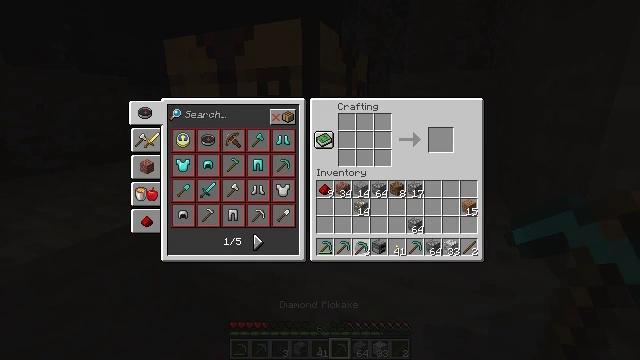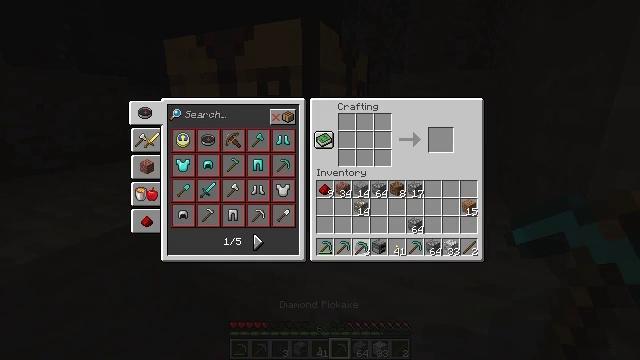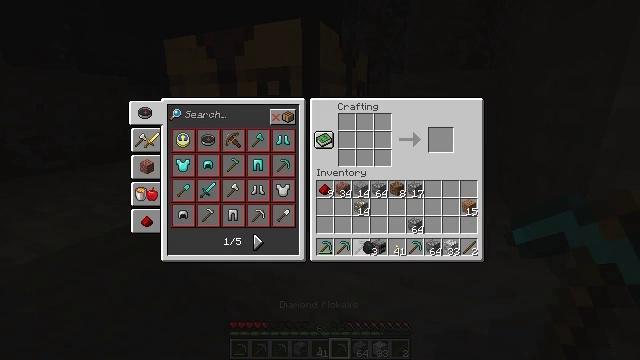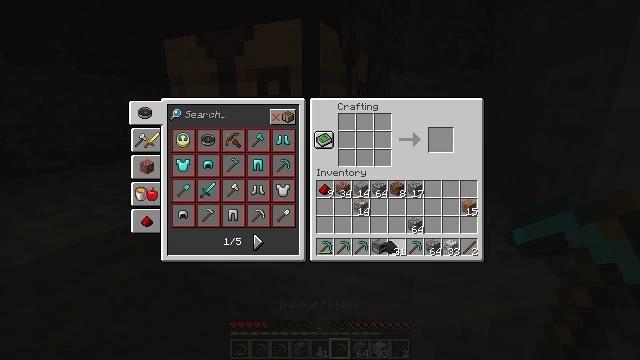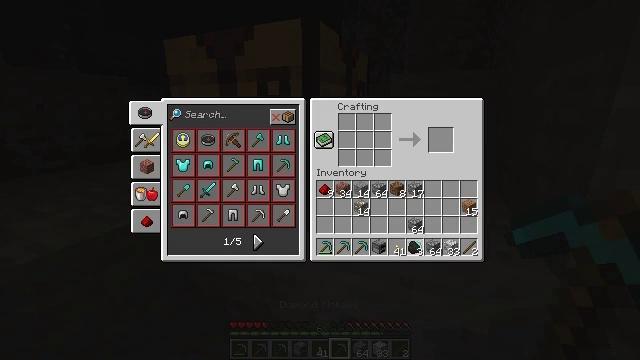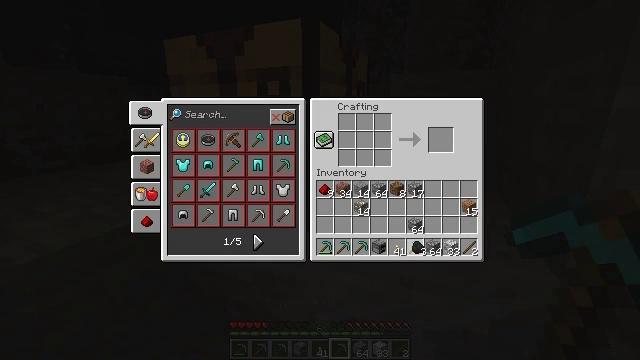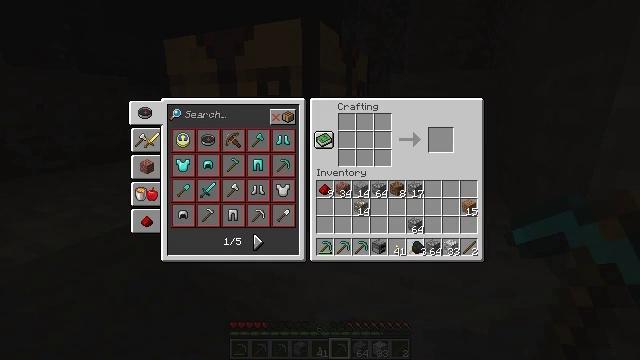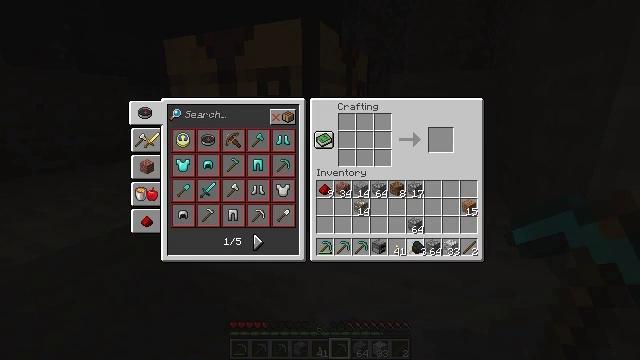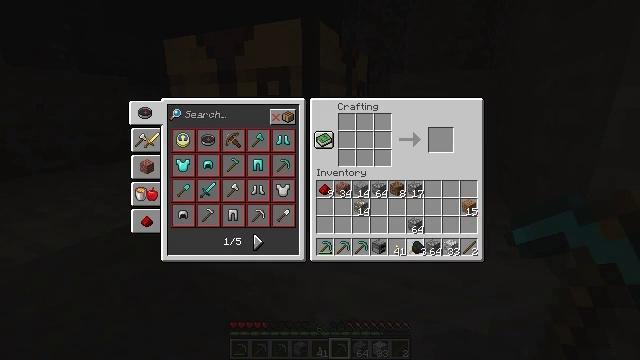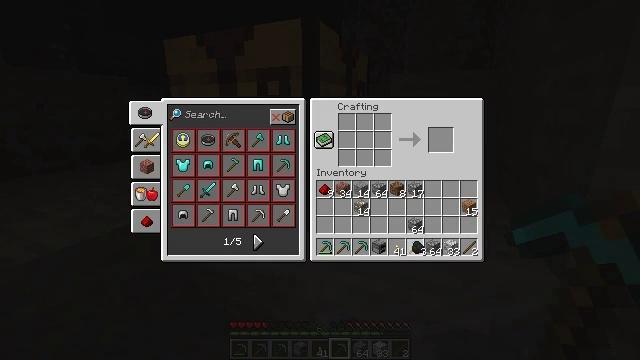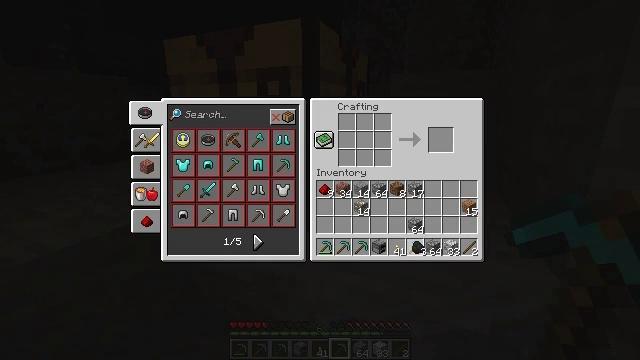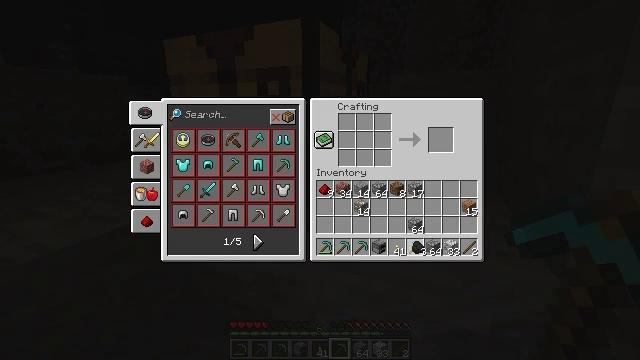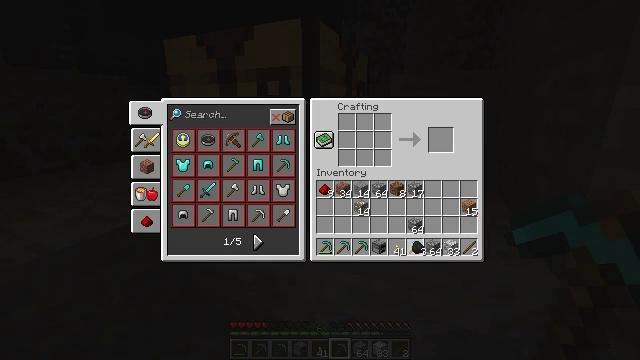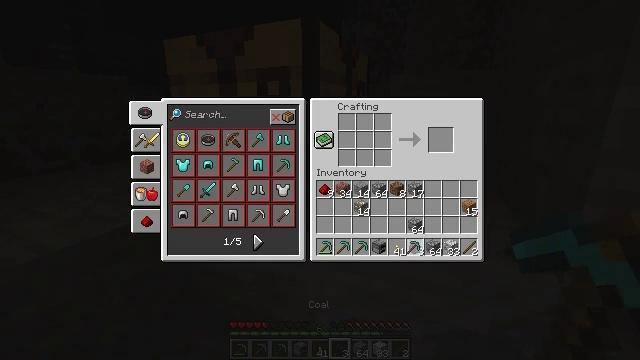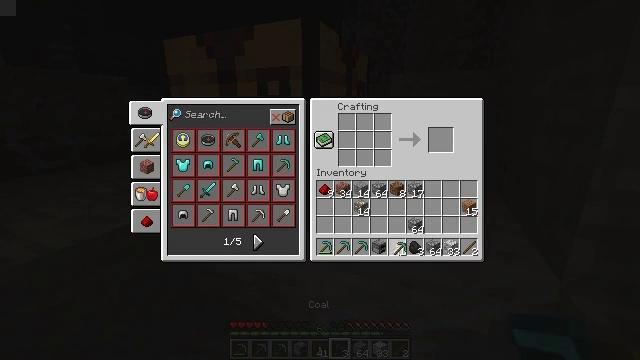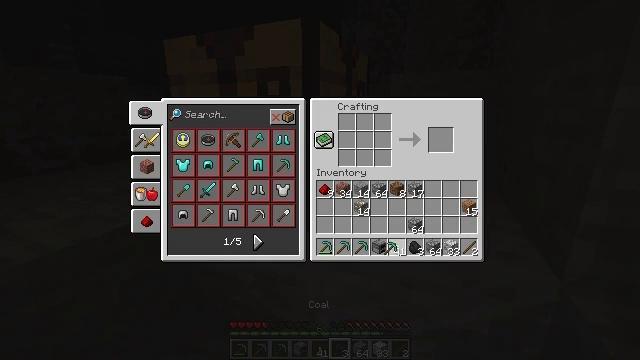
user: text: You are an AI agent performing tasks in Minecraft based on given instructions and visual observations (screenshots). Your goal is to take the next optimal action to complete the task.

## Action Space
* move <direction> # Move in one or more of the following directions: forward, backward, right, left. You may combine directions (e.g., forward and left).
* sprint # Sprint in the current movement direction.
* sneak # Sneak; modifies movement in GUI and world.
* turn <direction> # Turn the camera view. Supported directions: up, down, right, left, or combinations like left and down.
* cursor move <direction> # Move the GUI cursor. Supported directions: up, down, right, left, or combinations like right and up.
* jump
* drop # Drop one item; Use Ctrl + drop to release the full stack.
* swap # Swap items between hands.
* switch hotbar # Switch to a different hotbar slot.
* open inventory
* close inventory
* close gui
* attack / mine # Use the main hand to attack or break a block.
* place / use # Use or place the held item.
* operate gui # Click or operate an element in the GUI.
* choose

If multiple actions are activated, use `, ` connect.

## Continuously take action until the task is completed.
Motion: motion action
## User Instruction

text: Attack the crafting table to break it.
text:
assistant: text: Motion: operate gui
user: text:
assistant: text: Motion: cursor move right
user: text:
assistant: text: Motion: cursor move right
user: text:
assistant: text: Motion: cursor move right
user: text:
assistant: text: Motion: no_op
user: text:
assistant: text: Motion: no_op
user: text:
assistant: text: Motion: no_op
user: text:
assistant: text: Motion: no_op
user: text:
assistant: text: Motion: no_op
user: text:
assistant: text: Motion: operate gui
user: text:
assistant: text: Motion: operate gui
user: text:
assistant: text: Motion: operate gui
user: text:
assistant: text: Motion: no_op
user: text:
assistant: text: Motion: cursor move left
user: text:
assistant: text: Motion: cursor move left
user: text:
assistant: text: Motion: no_op
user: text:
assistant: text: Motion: no_op
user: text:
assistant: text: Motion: no_op
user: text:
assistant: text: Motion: no_op
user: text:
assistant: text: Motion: operate gui
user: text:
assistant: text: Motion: operate gui
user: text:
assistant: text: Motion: operate gui
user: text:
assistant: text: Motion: operate gui
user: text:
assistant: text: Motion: cursor move right
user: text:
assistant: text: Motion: cursor move right and up
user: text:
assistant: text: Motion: cursor move right and up
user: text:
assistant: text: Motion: cursor move right
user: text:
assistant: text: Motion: no_op
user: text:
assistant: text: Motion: no_op
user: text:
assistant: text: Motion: operate gui